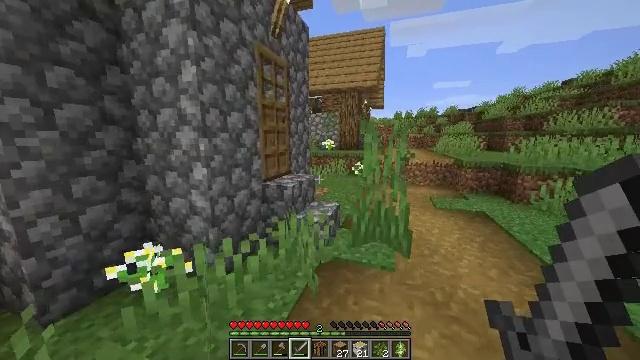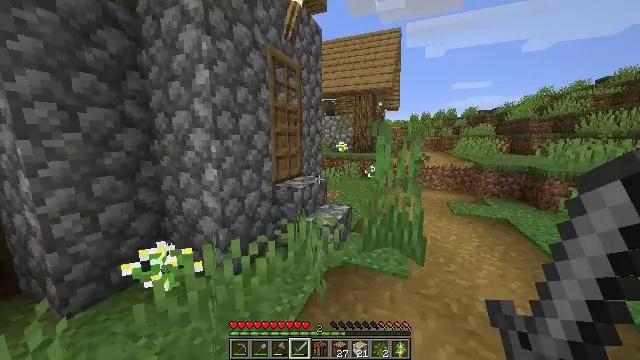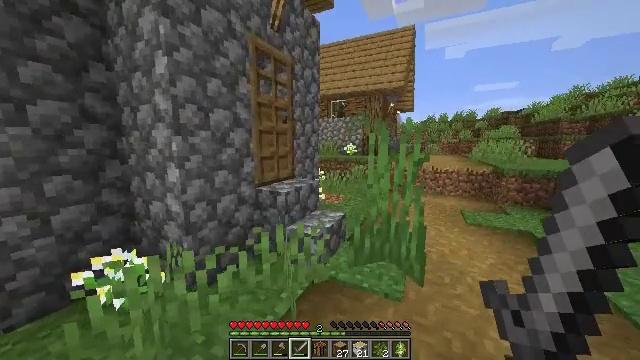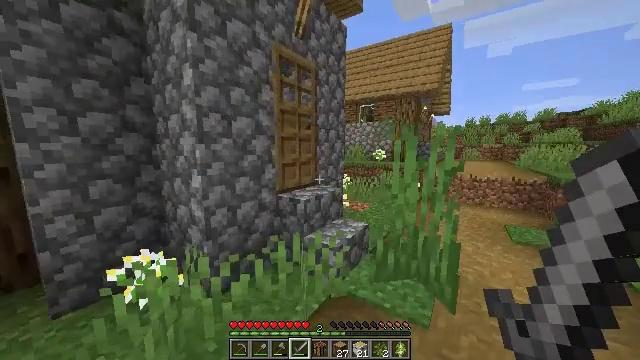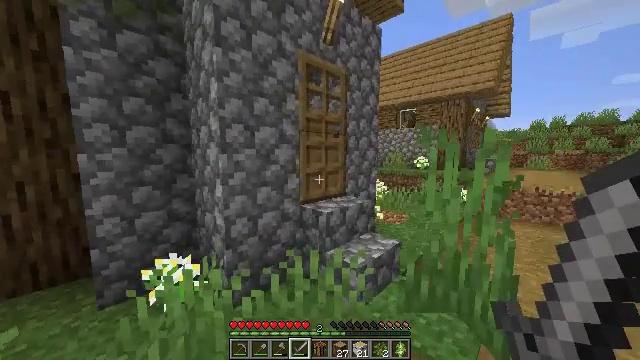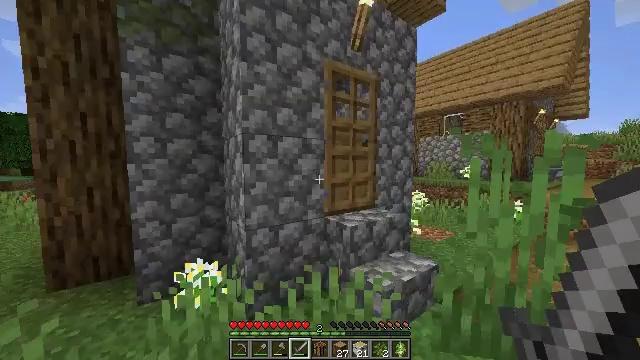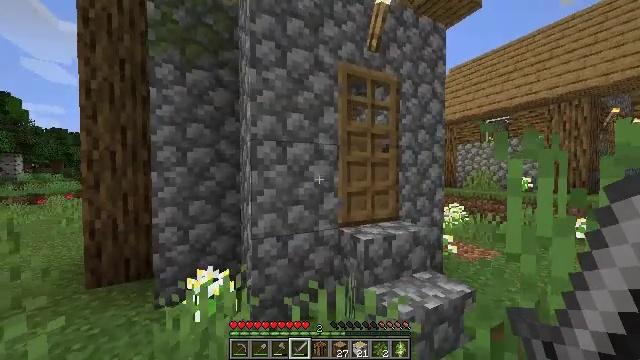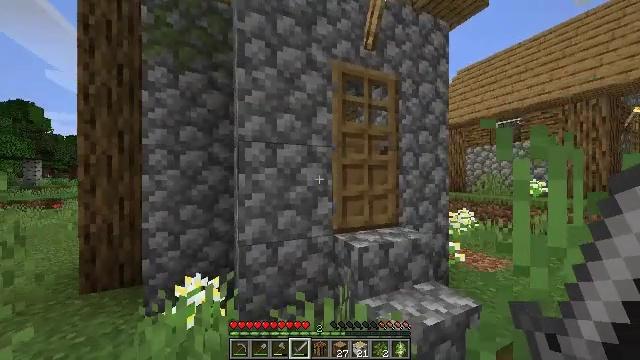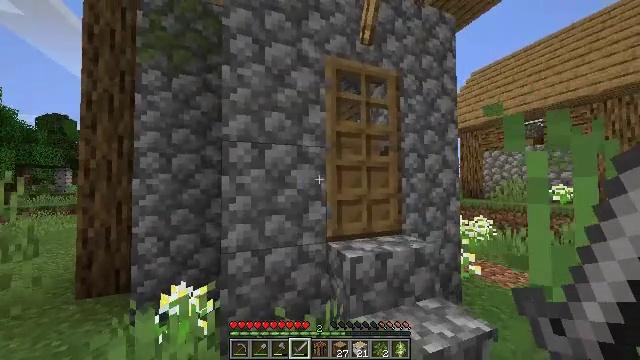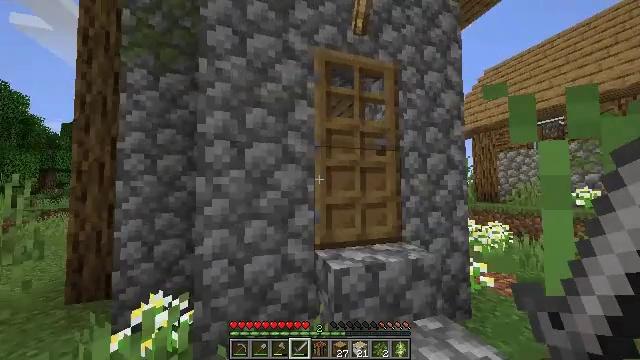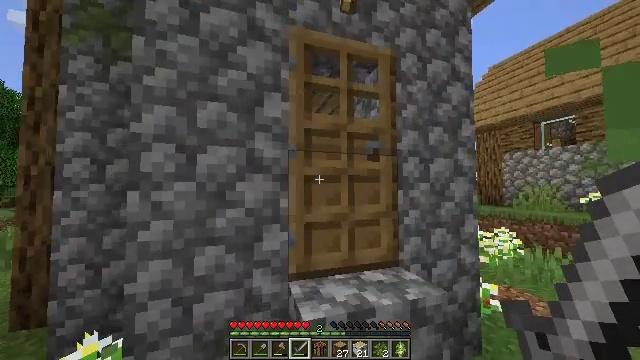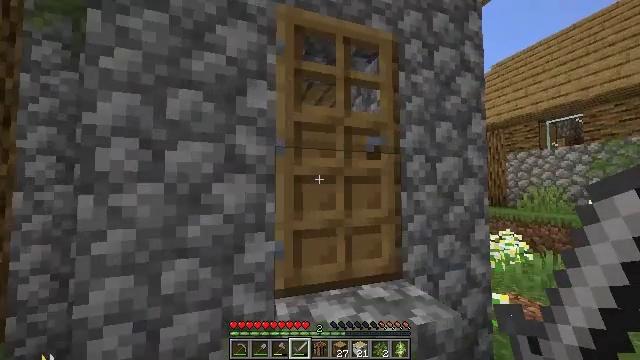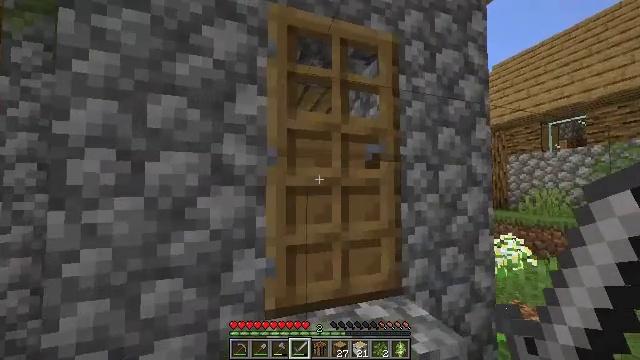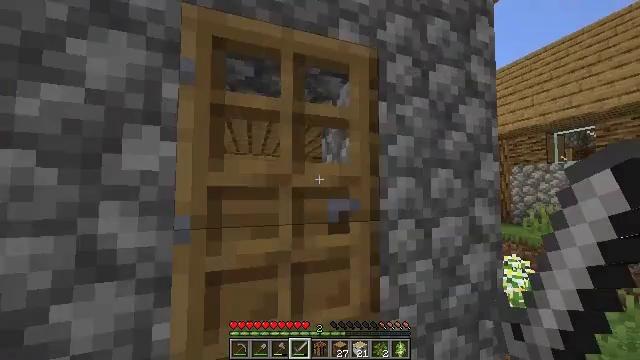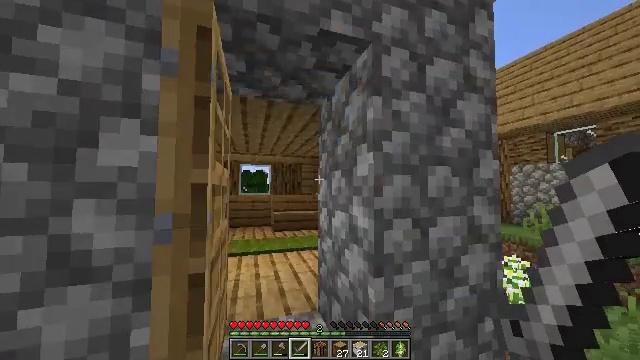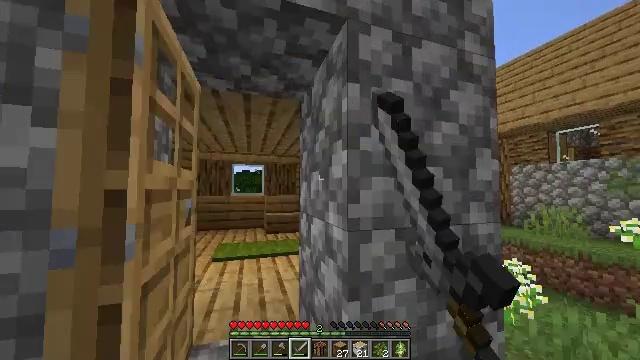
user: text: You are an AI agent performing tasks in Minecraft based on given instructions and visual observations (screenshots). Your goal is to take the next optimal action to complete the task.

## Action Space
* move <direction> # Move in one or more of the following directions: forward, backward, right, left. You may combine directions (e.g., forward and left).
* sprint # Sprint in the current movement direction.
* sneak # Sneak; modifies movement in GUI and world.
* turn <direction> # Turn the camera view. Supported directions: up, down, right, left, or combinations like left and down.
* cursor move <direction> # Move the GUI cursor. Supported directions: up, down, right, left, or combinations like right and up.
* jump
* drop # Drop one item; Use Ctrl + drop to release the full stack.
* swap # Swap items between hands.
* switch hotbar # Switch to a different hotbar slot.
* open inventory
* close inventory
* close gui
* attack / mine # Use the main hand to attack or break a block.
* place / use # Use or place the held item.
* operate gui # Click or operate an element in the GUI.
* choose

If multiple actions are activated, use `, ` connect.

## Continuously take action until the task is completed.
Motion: motion action
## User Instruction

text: Collect the yellow bed from its place.
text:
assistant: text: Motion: move forward and move right, sprint, turn left
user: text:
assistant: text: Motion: move forward and move right, sprint, turn left
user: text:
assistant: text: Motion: move forward and move right, sprint, turn left and up
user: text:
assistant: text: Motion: move forward and move right, sprint, turn left and up
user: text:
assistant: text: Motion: move forward and move right, sprint, turn left and up
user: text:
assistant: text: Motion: move forward and move right, turn left and up
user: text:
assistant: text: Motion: move forward and move right, turn left and up
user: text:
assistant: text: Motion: move forward and move right, turn left and up
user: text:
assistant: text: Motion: move forward, turn left and up
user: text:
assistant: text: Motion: move forward
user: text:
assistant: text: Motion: move forward
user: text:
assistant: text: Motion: move forward and move right
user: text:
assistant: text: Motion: move forward and move right
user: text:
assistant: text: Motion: move forward and move right, use / place
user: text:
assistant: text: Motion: move forward and move right, use / place
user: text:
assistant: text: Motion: move forward, turn left, use / place
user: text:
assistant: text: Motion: move forward, turn left and down
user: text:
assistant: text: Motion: move forward, turn left and down
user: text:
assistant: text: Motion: move forward, turn left and down
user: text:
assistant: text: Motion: move forward and move left, turn left and down
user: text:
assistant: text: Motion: move forward and move left, turn down
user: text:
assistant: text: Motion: move forward and move left, turn down
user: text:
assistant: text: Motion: move forward and move left, turn right and down
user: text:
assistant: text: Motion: move forward, turn right and down
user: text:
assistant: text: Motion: move forward
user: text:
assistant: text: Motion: move forward
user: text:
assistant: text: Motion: move forward, turn down
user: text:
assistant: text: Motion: move forward, turn down
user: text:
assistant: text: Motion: move forward, turn down
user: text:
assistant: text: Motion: move forward, turn right and down